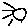
Label: sun